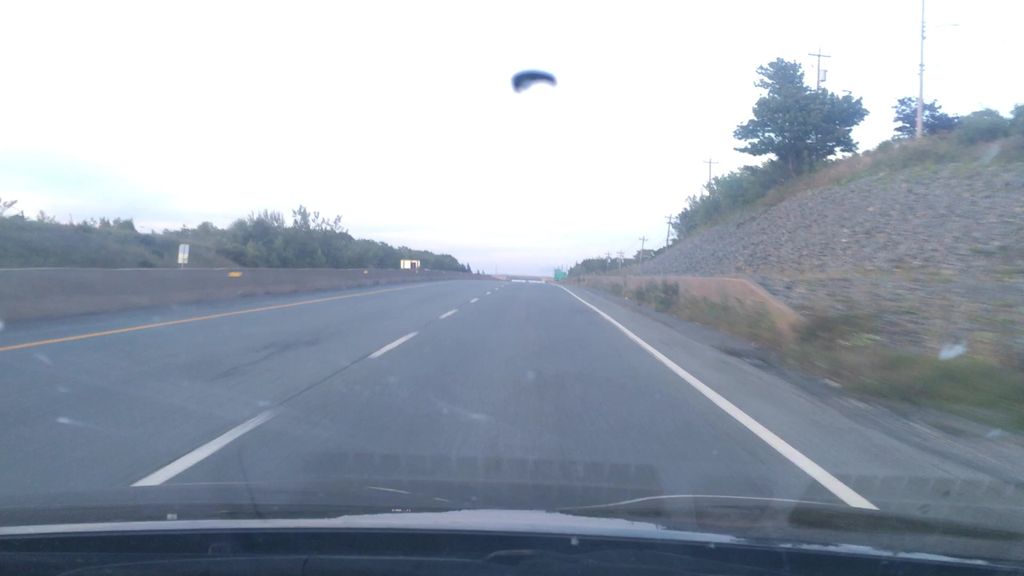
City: halifax